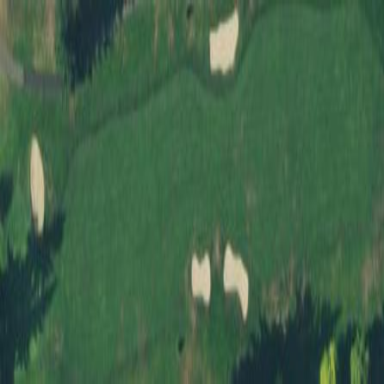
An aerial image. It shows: Grassy area designated as golf fairway.